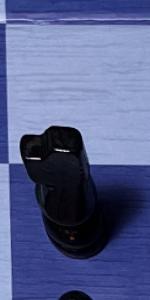
Label: Knight_Black